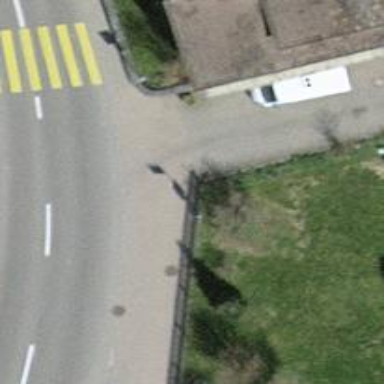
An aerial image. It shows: Bus stop with platform for public transport.